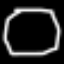
Label: octagon